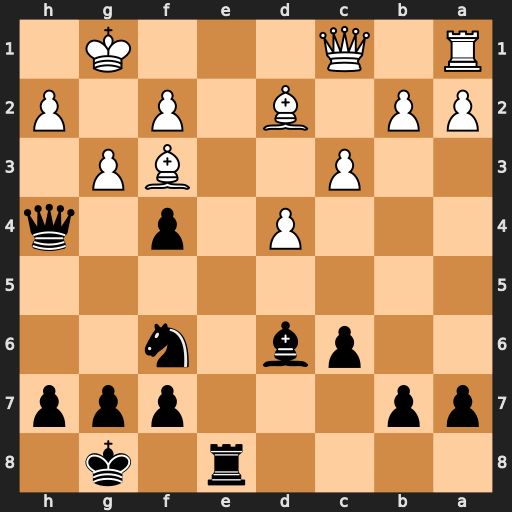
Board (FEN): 4r1k1/pp3ppp/2pb1n2/8/3P1p1q/2P2BP1/PP1B1P1P/R1Q3K1
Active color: b
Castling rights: -
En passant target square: -
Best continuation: fxg3 fxg3 Bxg3 hxg3 Qxg3+